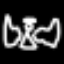
Label: angel